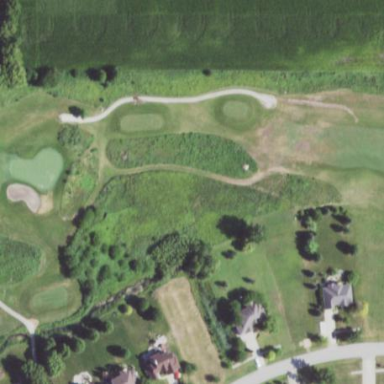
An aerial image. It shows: Rough area on grassy golf course.